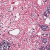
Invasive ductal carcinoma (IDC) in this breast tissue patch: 1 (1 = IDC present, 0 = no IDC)